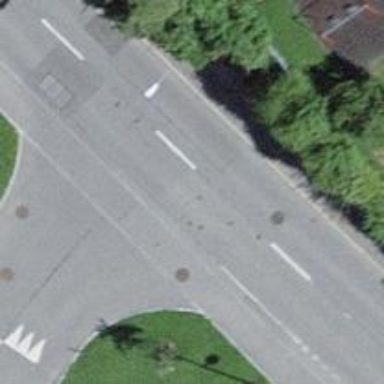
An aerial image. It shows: Secondary road with asphalt surface and sidewalks on both sides.